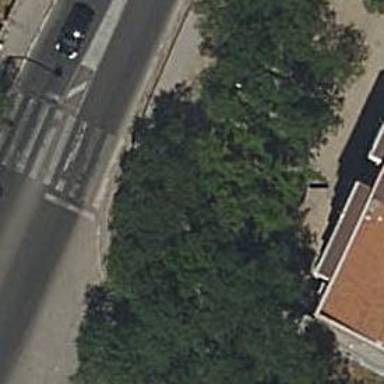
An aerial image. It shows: Sidewalk along the footway.